Question: Currently, I am working on the project using Codeigniter and facing a challenge that I am unable to resolve.

As shown in above figure, there are multiple roles and permissions available. Each role has different permissions stored in the database. Also, user can have more than one role at a time.
Currently, I am able to select multiple roles and permissions of the user and it can successfully add in to the database. But the problem is that each role already have its permissions stored in the database. So, i would like to make it more user friendly and sensible that when I check any 'User Role' checkbox then using Jquery/Javascript it should automatically check all the relevant 'permissions' checkboxes in order to make a sense that which role has what permissions.
Any help ?
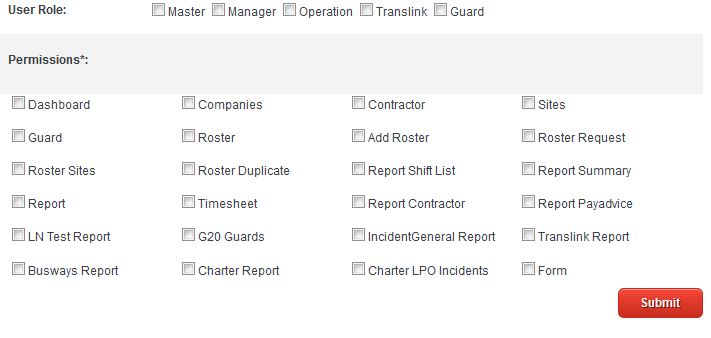
Answer: I would give every premission a value the following way
- - - -
The roles would have a value that is the sum of the premission they have
so
- -
Then take the highest premission value (8 in this case) and check with the checked roles.
1. so 11-8 = 3 is not smaller then 0, so premission 4.
2. Take half of the current premission value (4) with the result of last check (11-8)
3. 3 - 4 = -1 is smaller then 0. NOT premission 3.
4. Take half of current premission value (2), but keep the result of 3
5. 3 - 2 = 1 is not smaller then 0, so premission 2.
6. again the same
7. 1 - 1 = 0 is not smaller then 0, so premission 1. $(".role").on("click", function(){
$(".perm").prop("checked", false);
$(".role:checked").each(function() {
var reduceBy = maxFromDatabase;
var roleRight = $(this).data("rights");
while(reduceBy != 0) {
if(!(roleRight - reduceBy < 0)) {
$("input[data-right-val='"+reduceBy+"']").prop("checked", true);
roleRight = roleRight-reduceBy;
}
reduceBy = Math.floor(reduceBy/2);
}
});
});
You can check this fiddle for the html (I use data attributes) implementation <URL>
I placed the values in a data attribute in html. I like this system because it is easy to maintain. You do not need an extra table in the database between the roles and premissions and adding a premission or removing one is as easy as adding or removing it's value from the role value.
In the fiddle all you would have to do is add a new premission, with a value of 64, as 64 to the first role (71) and maxFromDatabase to 64 (this value you would normally get with a query offcourse, same with all the data values). Added benifit is that you can also use these values in your PHP code in the same way.
You could extend this. Give roles a value like premission (1, 2, 4, etc) and you can use those for the user. Give him two columns (roles and premissions) in roles you give him the roles he has and in premission you assigned the total number of premissions. This way all you need is some extra colums, not extra tables.